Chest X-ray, AP view. Patient: 45 years old, sex M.
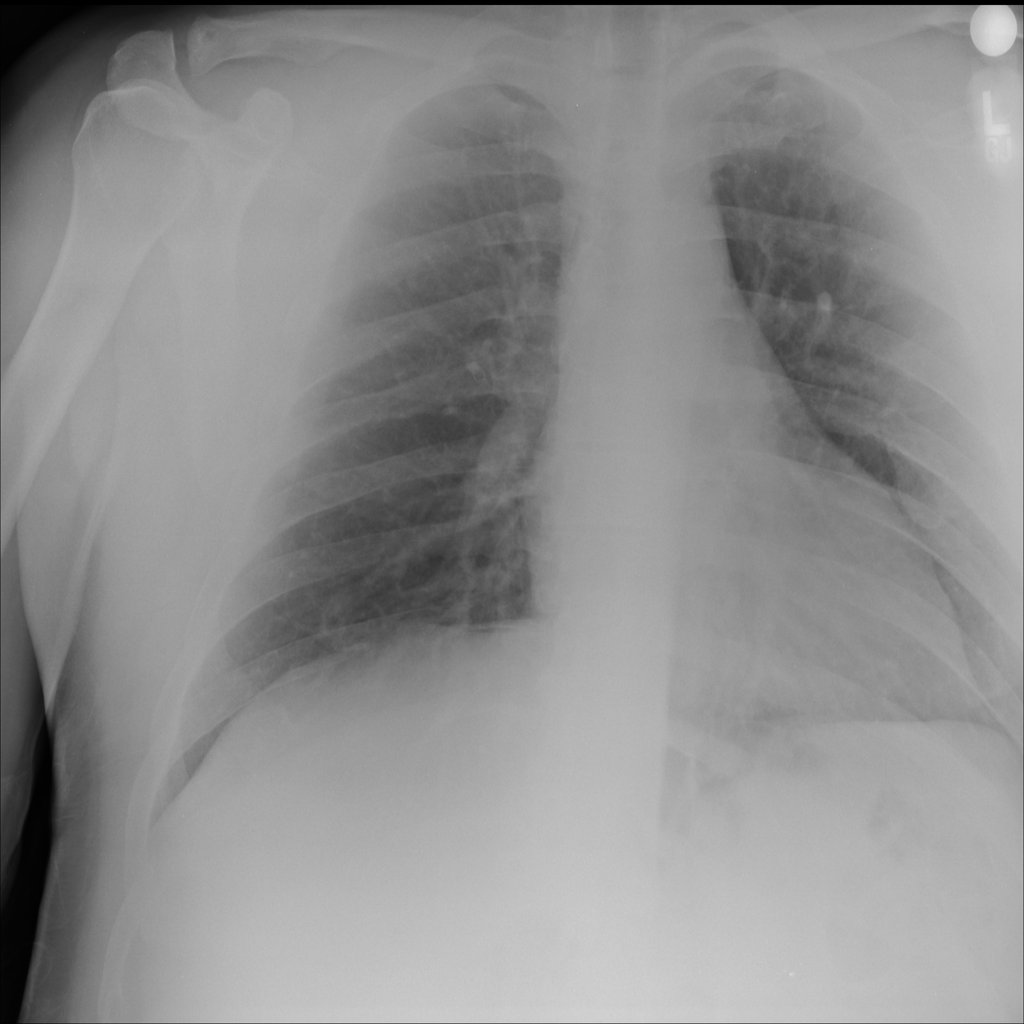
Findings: No Finding